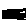
Label: sun